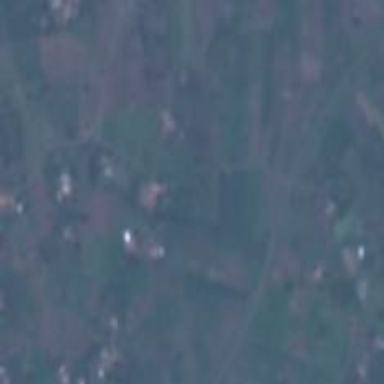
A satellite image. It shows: Village.